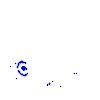
Particle: kaon